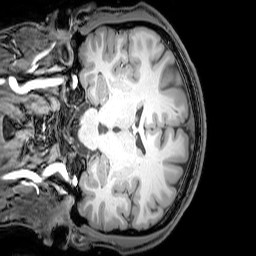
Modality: T1w
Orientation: coronal
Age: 20
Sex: male
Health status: healthy
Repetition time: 0.081 s
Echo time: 0.037 s